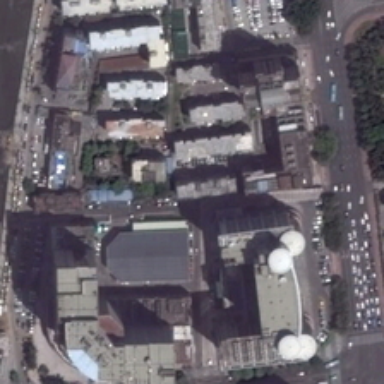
The tall building is the economic center of the city .